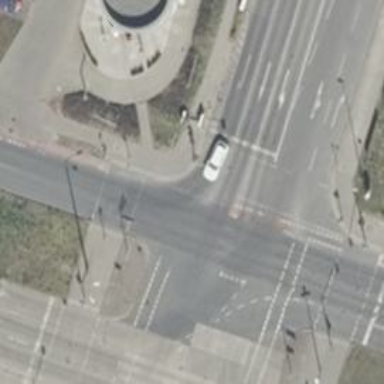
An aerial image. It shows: Road with traffic signals.